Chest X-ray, AP view. Patient: 56 years old, sex M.
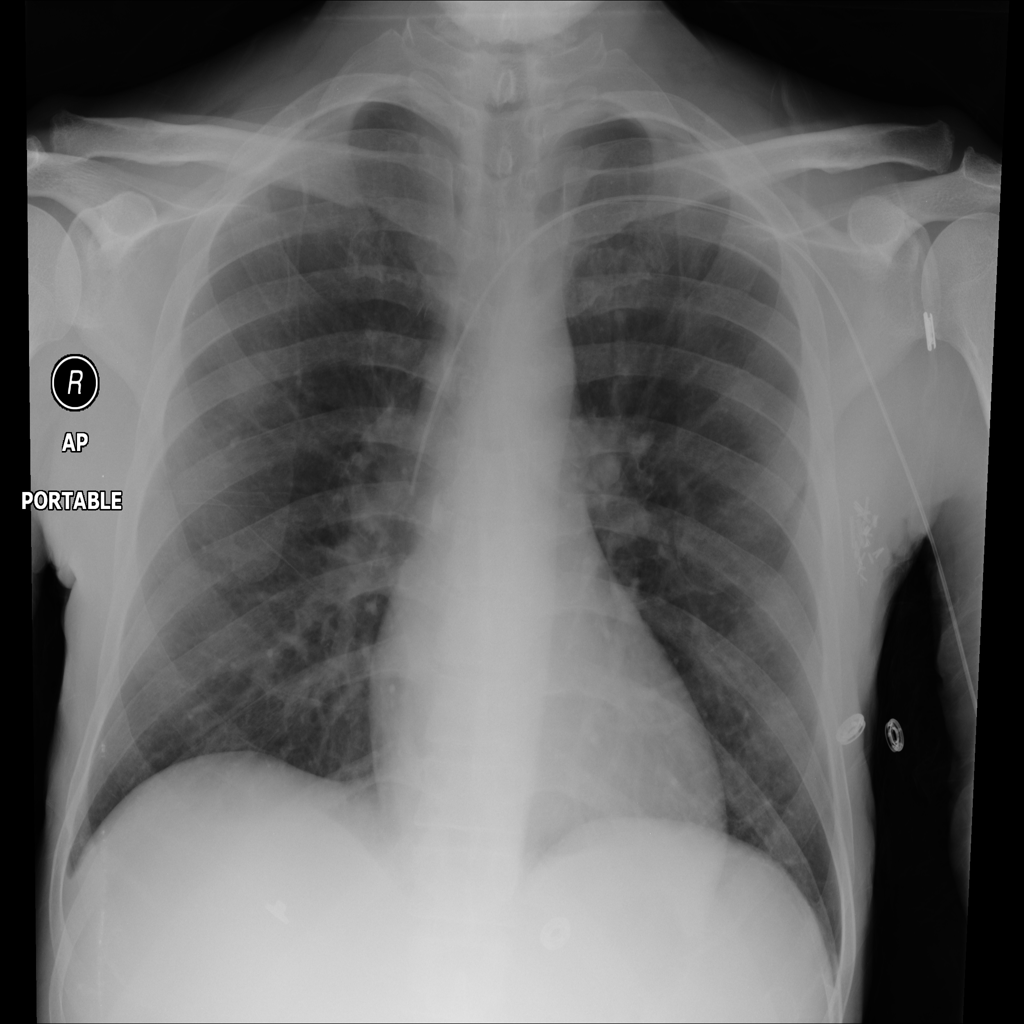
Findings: No Finding